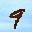
Label: 9